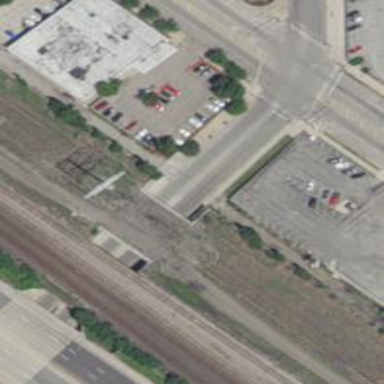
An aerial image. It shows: Abandoned railway.